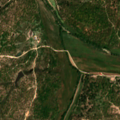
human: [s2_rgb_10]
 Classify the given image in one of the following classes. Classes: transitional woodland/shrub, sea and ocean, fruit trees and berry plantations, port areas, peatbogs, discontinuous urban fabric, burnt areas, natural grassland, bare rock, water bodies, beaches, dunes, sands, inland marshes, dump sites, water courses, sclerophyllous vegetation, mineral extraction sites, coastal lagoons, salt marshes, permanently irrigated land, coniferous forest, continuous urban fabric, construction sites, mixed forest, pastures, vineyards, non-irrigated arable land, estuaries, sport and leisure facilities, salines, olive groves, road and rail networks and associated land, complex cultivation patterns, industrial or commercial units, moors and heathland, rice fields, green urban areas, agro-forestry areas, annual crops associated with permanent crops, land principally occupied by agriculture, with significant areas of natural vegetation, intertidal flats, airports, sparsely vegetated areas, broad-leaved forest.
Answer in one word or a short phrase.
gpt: non-irrigated arable land, agro-forestry areas, broad-leaved forest, mixed forest